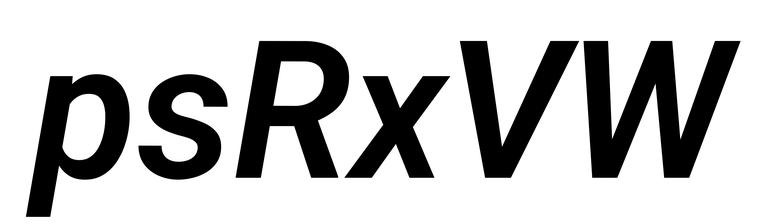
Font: Roboto-Italic_SemiBold_Italic